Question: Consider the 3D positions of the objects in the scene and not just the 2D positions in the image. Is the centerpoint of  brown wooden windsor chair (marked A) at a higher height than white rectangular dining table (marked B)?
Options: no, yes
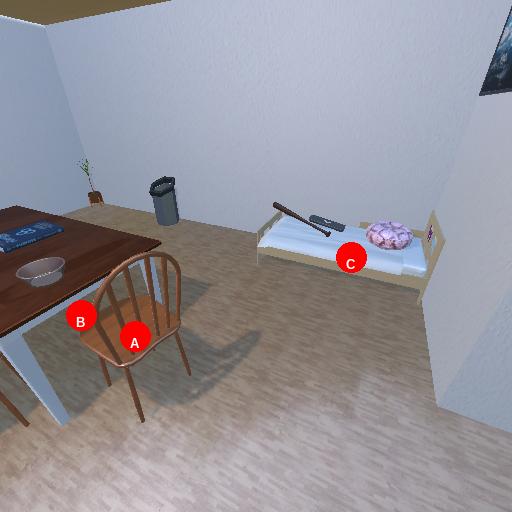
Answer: no